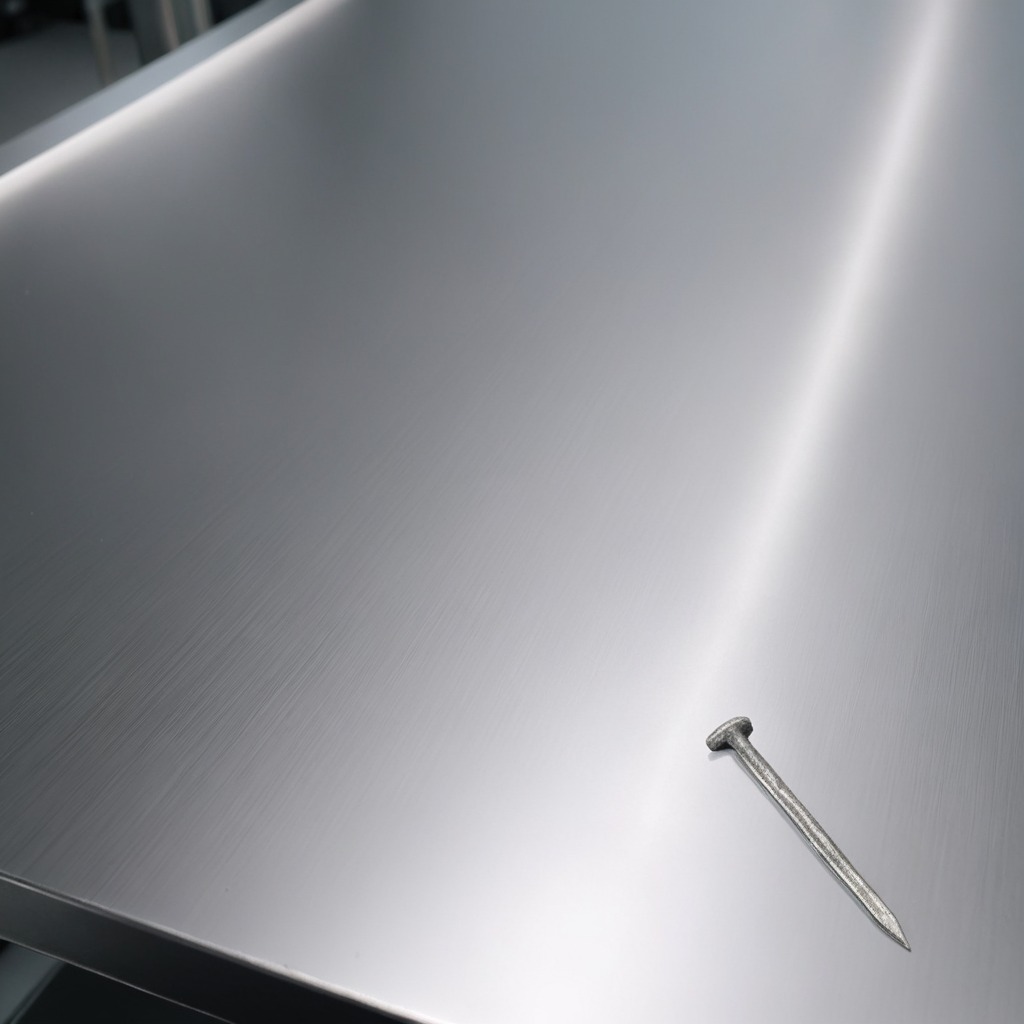
A nail is lying on the stainless steel table in a high-end prototyping lab.